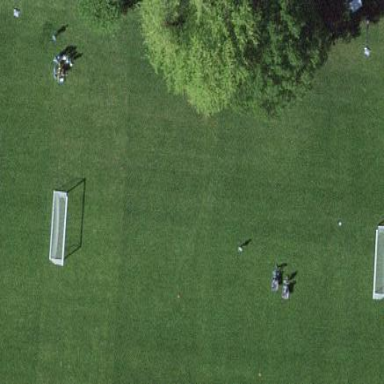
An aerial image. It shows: Soccer pitch for leisureland activities.